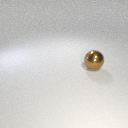
large brown metal sphere